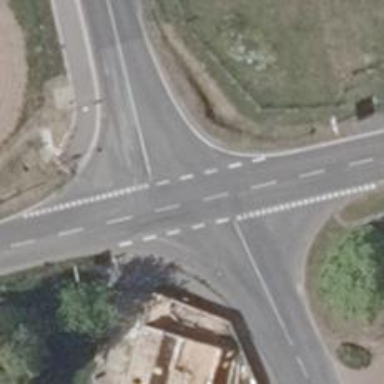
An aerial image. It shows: Road with "give way" sign.